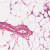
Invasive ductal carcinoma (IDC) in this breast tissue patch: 0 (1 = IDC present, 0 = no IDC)